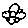
Label: flower